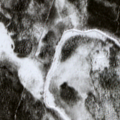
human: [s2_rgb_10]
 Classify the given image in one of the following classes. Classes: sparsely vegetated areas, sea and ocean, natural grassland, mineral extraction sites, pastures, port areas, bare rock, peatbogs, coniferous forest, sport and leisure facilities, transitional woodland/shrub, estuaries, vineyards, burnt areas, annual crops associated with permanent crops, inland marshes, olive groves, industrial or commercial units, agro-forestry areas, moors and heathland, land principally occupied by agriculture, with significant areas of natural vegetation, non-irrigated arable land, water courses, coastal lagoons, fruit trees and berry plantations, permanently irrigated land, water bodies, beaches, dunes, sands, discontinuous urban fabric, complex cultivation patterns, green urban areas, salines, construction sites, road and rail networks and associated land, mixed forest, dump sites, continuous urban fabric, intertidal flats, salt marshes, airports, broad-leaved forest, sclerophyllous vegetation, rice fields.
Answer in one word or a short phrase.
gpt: coniferous forest, transitional woodland/shrub, peatbogs